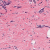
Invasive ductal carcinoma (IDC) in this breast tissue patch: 1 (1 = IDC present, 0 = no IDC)